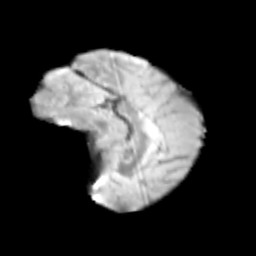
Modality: T2w
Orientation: sagittal
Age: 12
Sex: female
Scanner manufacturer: siemens
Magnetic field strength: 3 T
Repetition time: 3.8 s
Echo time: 0.07 s